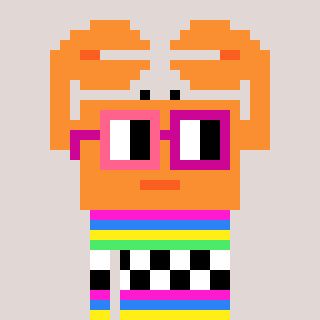
a pixel art character with square pink and red glasses, a crab-shaped head and a peachy-colored body on a warm background